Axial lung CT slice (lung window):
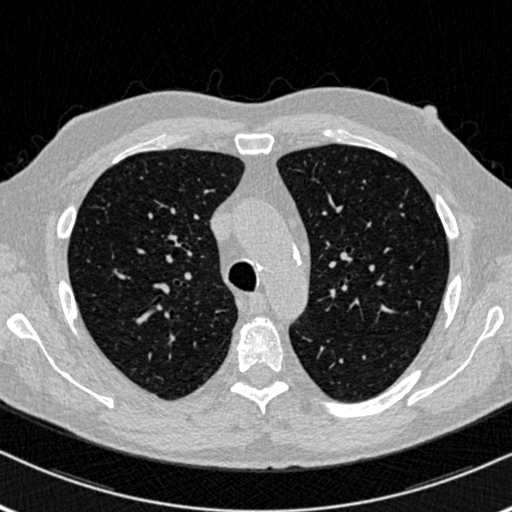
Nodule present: no